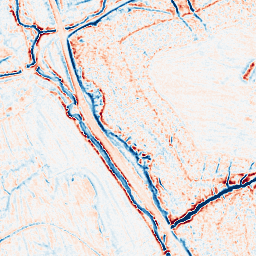
Category: edge_preserving
Decomposition family: anisotropic_diffusion
Decomposition parameters: iterations: 10
kappa: 100
gamma: 0.15
Upsampling method: linear_exact
Upsampling parameters: scale: 2
Upsampling scale: 2